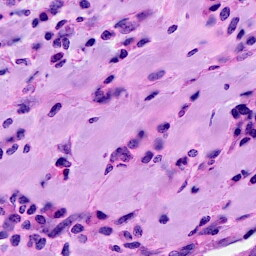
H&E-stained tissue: Breast